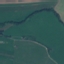
Land use / land cover: Pasture